Question: I try to find a way to disable this vertical line in Highstock. It behaves strange when there is a gap between two series (it doesn't follow the mouse, it's stick to the end of one serie). How can I disable it? I can't find it in API documentation.

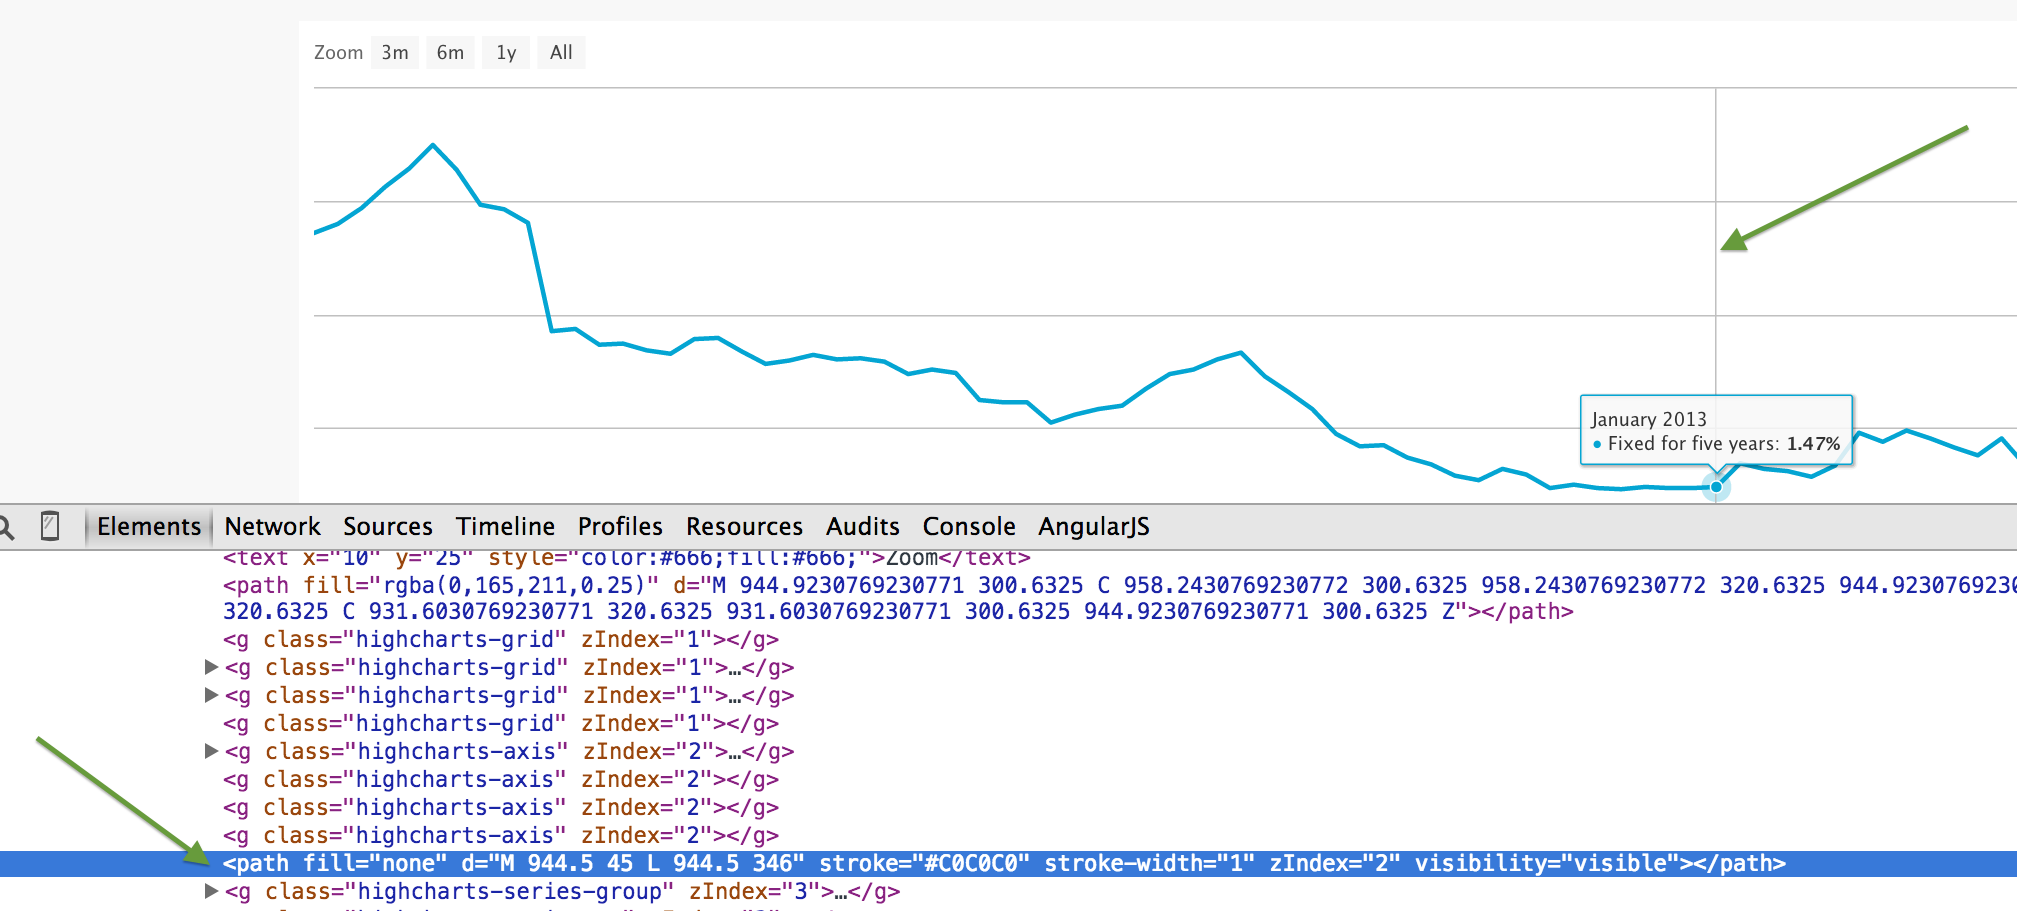
Answer: It's called , to disable it see <URL>.